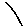
Label: line